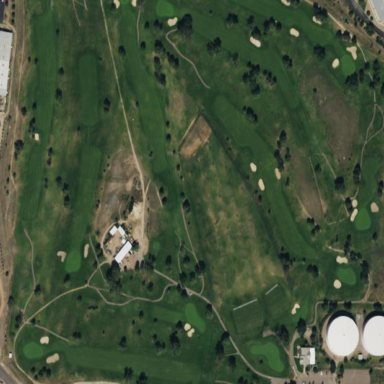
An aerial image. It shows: Golf course.